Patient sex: M
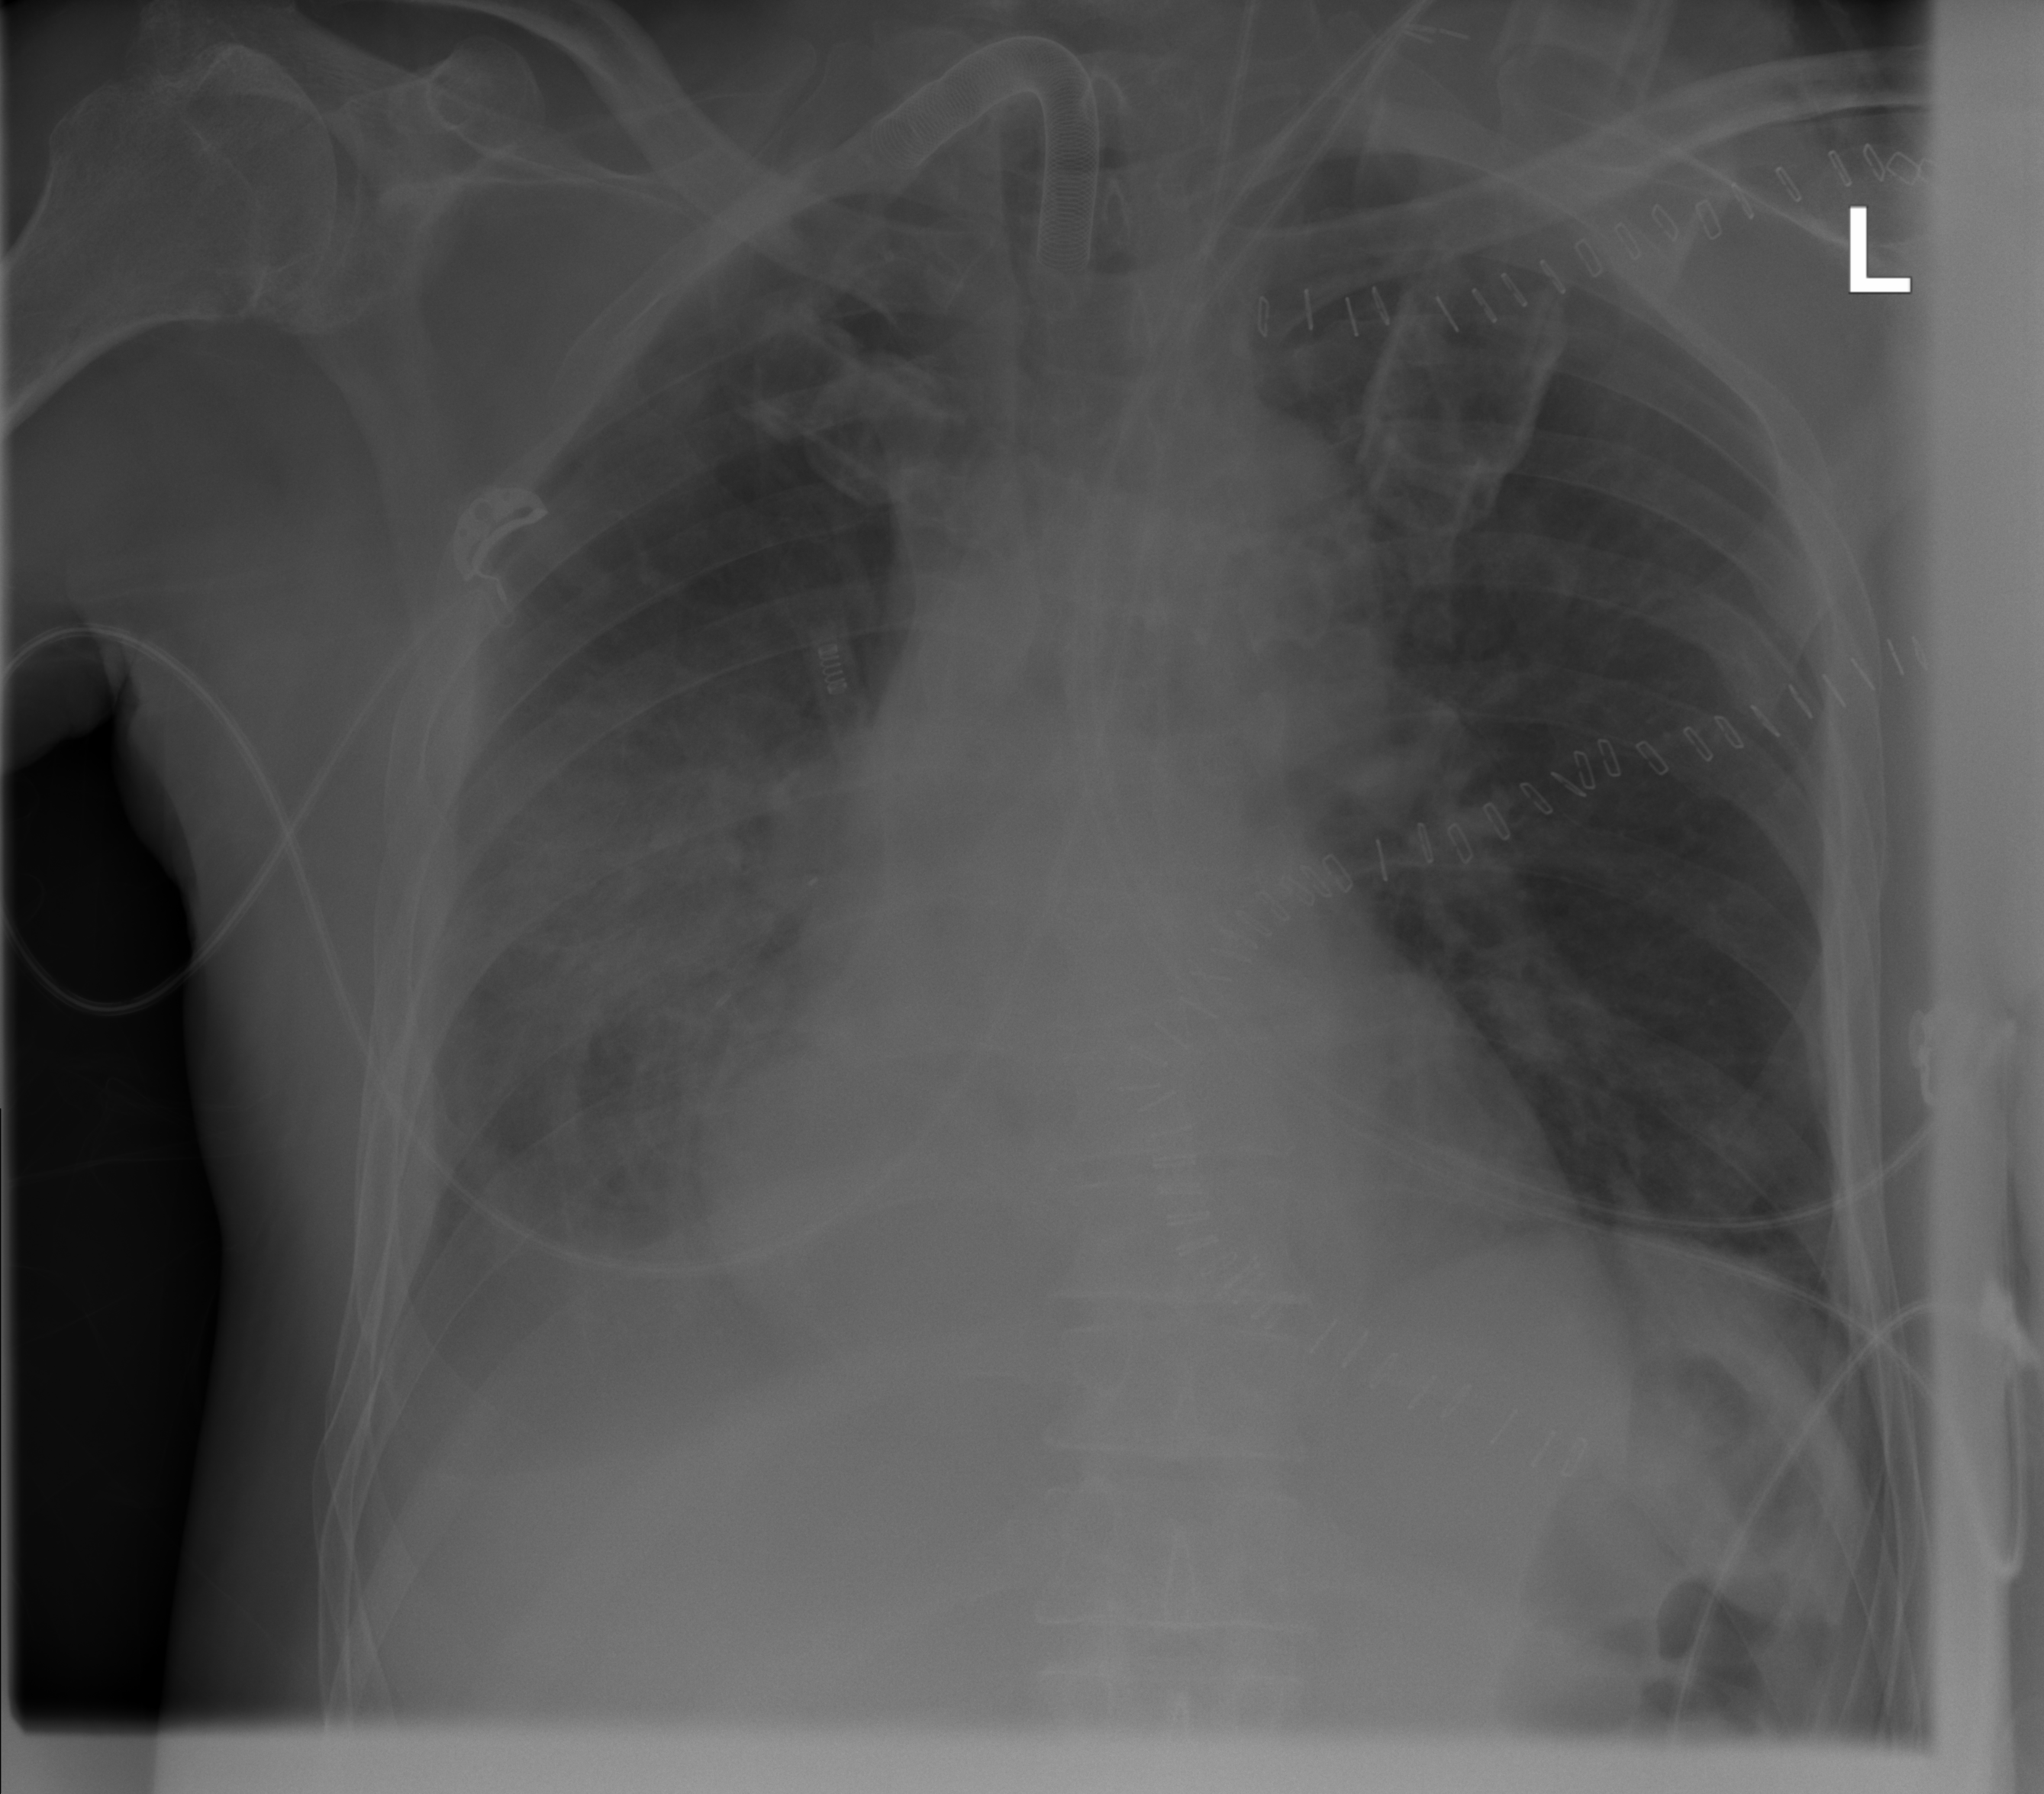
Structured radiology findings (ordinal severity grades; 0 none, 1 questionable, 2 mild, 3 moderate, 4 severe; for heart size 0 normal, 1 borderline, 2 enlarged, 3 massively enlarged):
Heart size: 2
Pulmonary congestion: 0
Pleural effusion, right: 1
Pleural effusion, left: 0
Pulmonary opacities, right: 3
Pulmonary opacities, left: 0
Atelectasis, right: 2
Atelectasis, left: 0